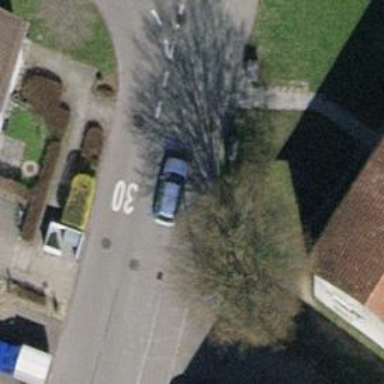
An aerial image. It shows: Street cabinet of man-made origin.